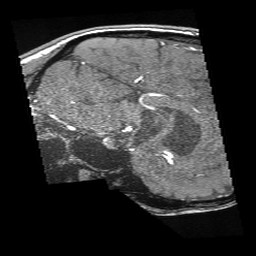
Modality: angio
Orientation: sagittal
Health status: ill
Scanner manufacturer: siemens
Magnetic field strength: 3 T
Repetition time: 0.02 s
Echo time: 0.0033 s